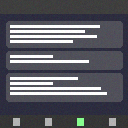
Screen state: on